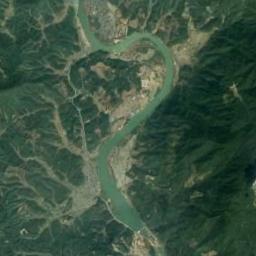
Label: river